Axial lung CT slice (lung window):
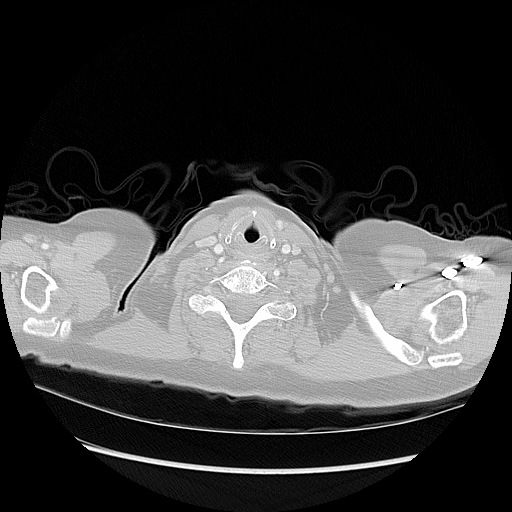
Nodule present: no